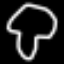
Label: mushroom